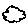
Label: cloud